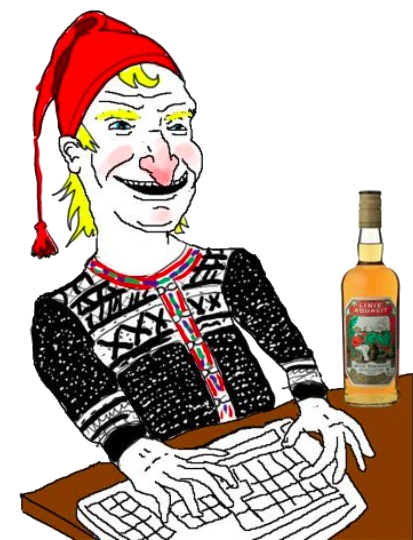
Label: 5_Bruce